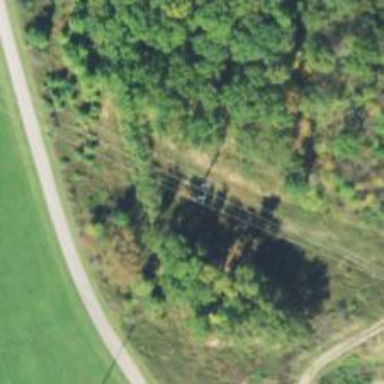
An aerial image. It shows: H-frame designed tower for power lines.